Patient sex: F
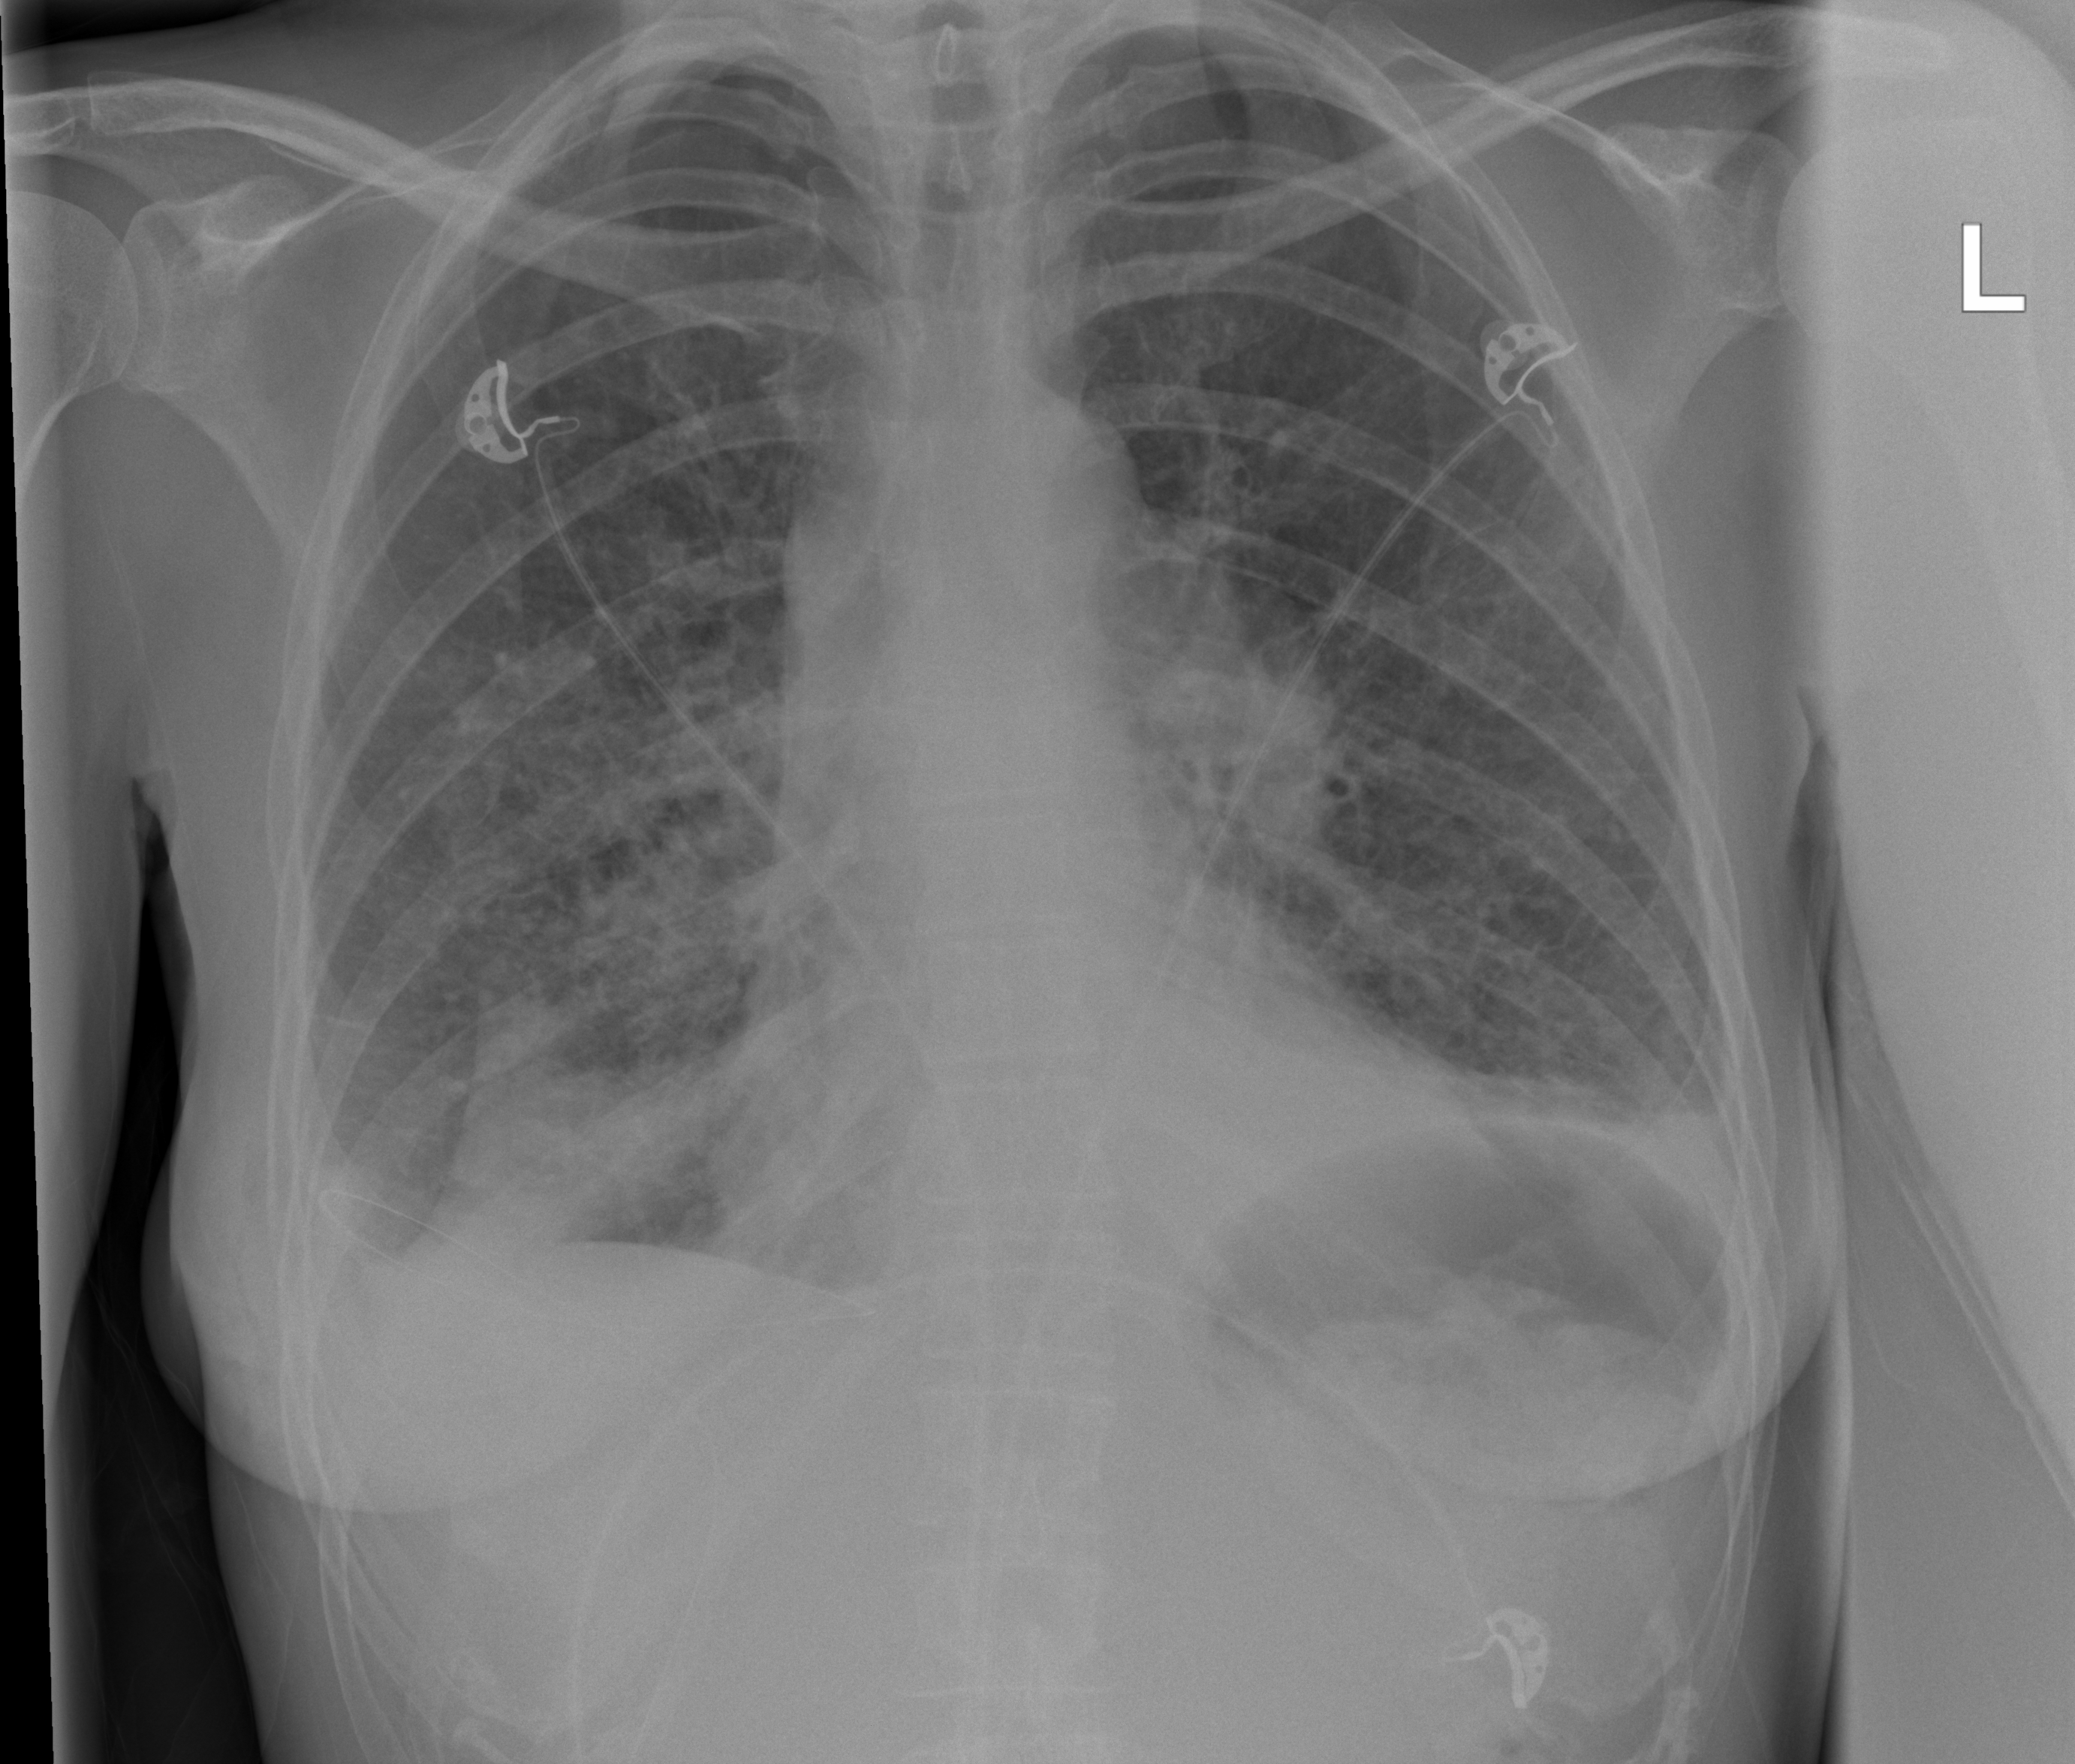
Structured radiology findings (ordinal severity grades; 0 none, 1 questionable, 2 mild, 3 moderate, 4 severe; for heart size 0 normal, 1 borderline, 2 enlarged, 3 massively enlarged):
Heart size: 0
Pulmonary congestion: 2
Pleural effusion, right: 2
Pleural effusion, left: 2
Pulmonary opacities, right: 2
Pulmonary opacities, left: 2
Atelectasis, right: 2
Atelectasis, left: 2